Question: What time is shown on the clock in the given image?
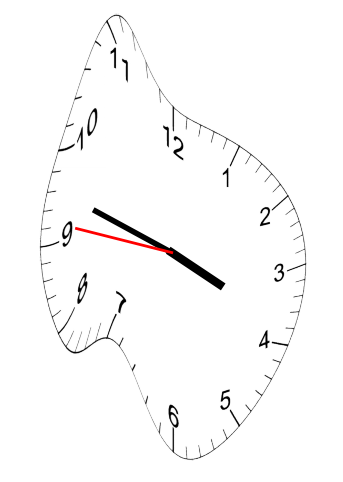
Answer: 03:47:46